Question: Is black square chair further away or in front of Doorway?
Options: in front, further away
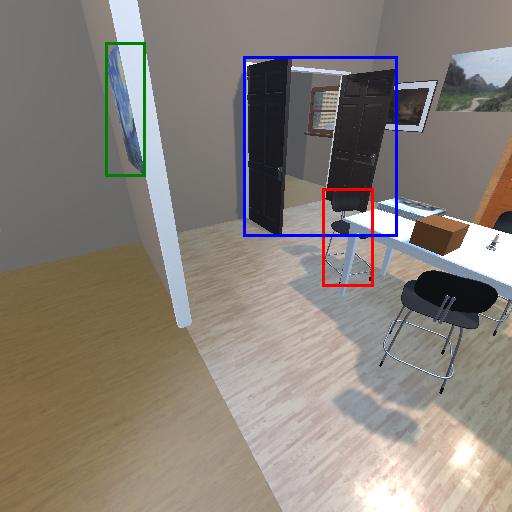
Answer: in front